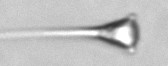
Label: Asterionellopsis_glacialis